Question: I have designed the following crosstab in my report:
Is there a way I can make the first (title) row invisible (the row that mentions 'Sum of resultaat' and 'volgnumm').
I have no clue how to achieve this...
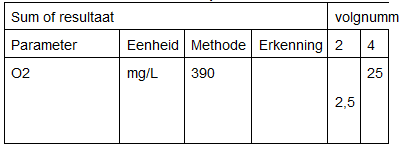
Answer: I got word from Nard Moseley from digital-metaphors that it's impossible to do at this moment:
> "There are no properties or events to control that. You could set the captions to empty string, but no way to delete the row entirely."